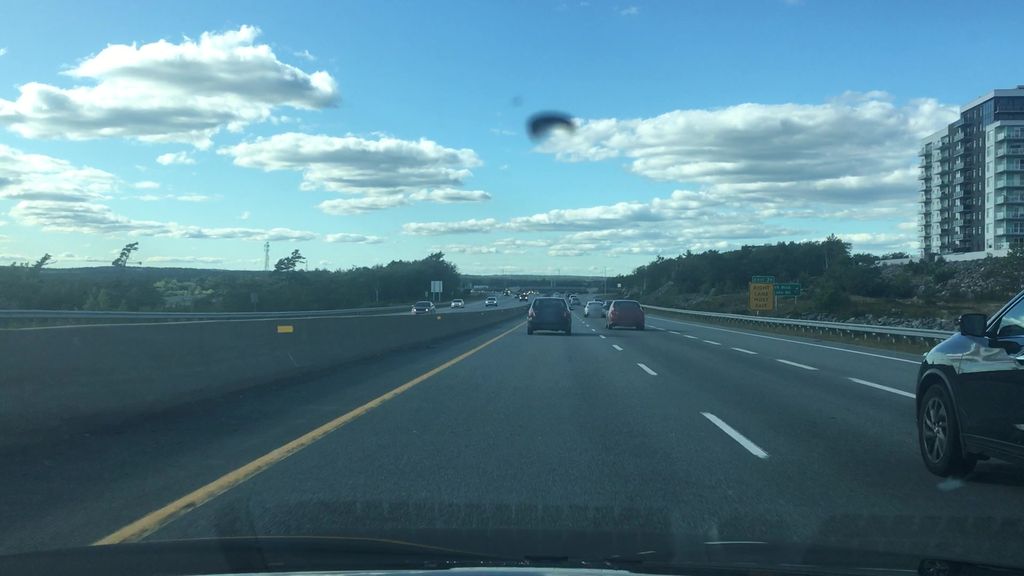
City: halifax